Field crop: maize
Growth stage: 2
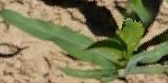
Species: maize